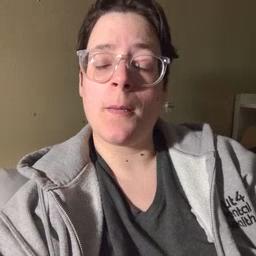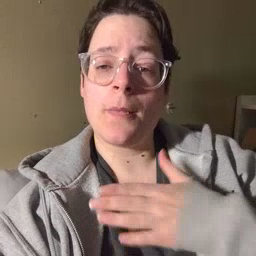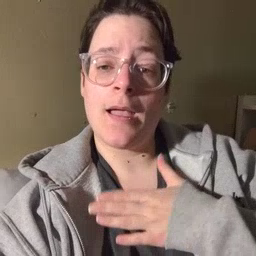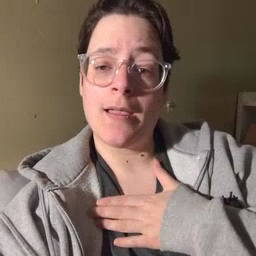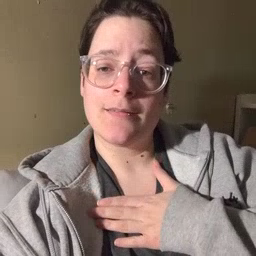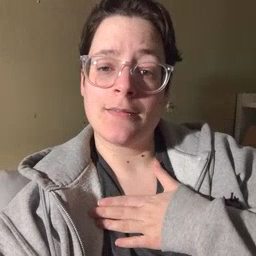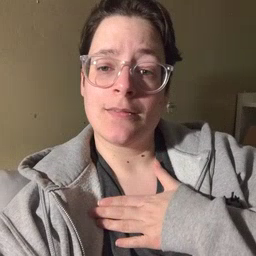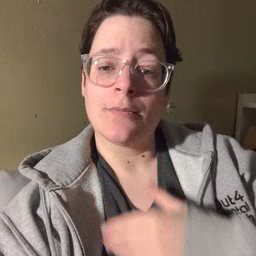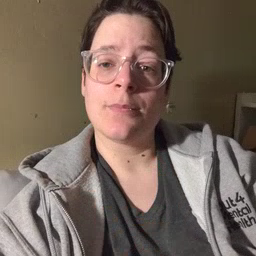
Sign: minemy